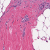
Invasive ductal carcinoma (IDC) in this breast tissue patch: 0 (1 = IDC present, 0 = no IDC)